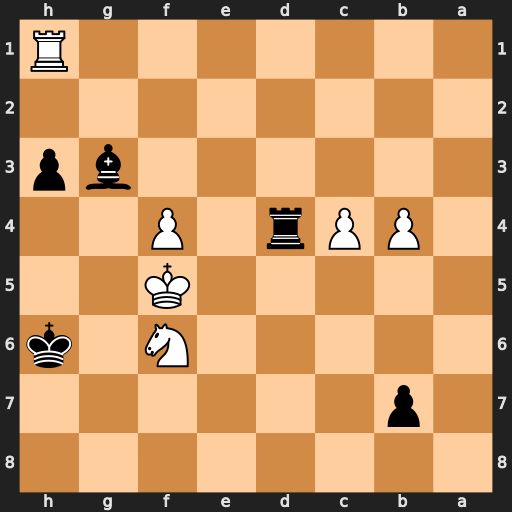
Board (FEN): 8/1p6/5N1k/5K2/1PPr1P2/6bp/8/7R
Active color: b
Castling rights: -
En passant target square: -
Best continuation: Rxf4+ Ke6 h2